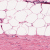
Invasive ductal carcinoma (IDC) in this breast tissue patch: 0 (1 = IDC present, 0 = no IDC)